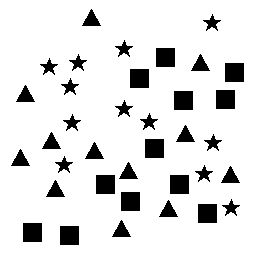
Squares: 12
Triangles: 12
Stars: 12
Total shapes: 36